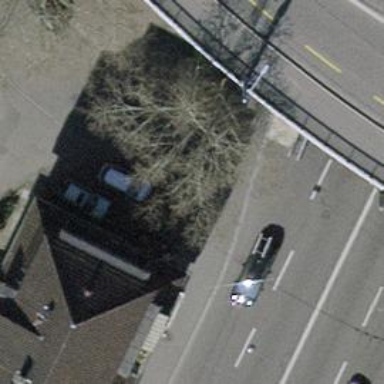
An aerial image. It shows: Unmarked crossing with traffic calming table on the road.